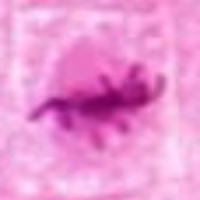
Label: metaphase